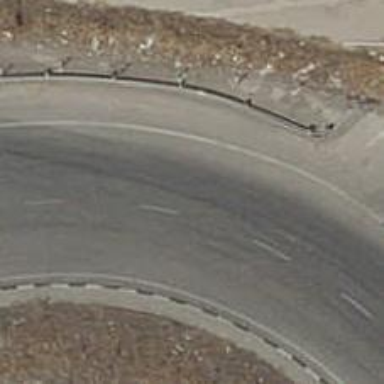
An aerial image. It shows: Roundabout at primary highway.